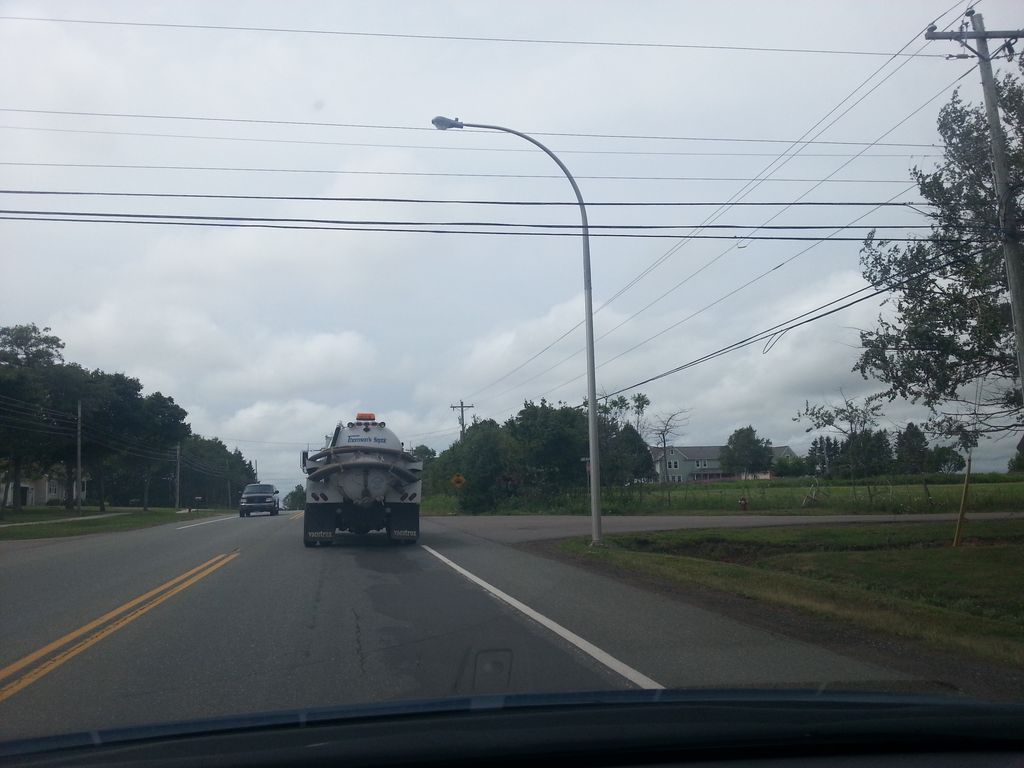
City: charlottetown